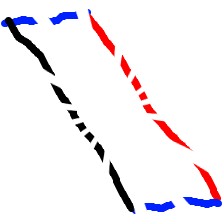
Shape: parallelogram